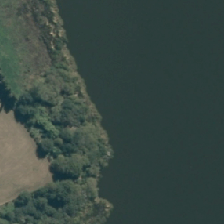
Land cover: lake_pond